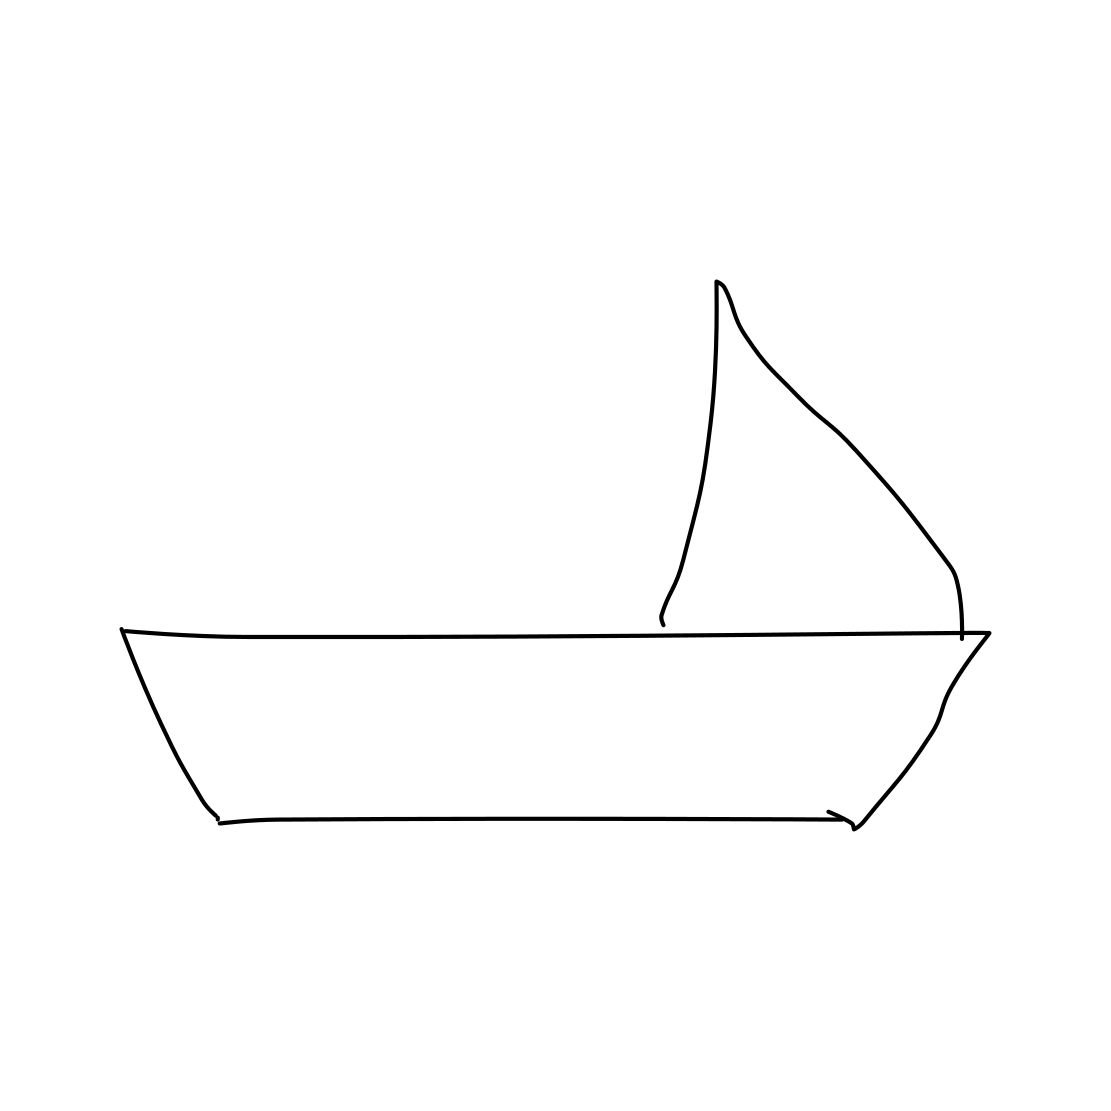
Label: sailboat